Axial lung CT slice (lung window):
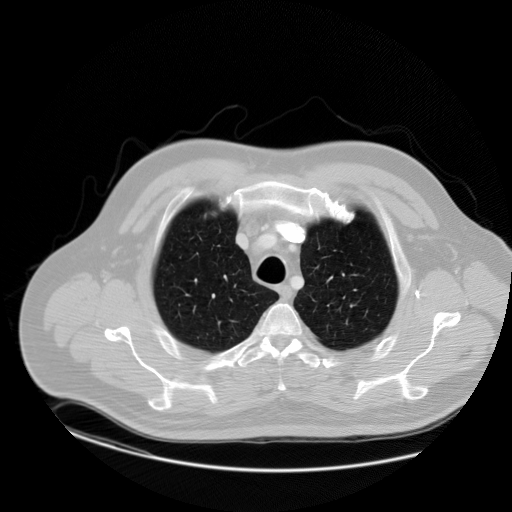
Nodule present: no